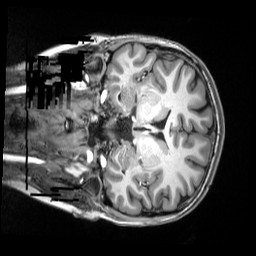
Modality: T1w
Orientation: coronal
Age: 18
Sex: female